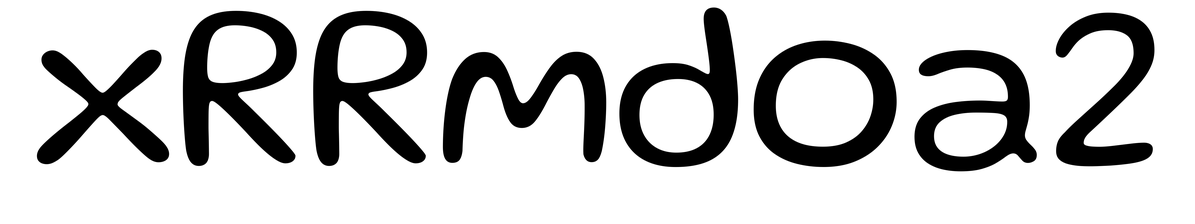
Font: Gluten_Light